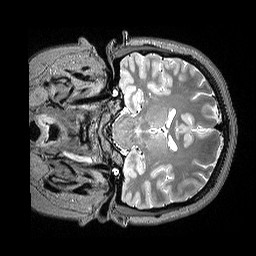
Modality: T2w
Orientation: coronal
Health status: healthy
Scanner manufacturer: siemens
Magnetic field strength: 3 T
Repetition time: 4.8 s
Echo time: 0.452 s